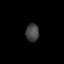
Tissue: lung
Cell type: Myeloid cells
Senescence score: 0.2369
Nuclear area (px): 235
Mean DAPI intensity: 66.996